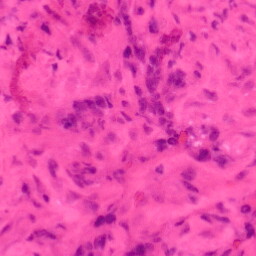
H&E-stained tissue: Colon